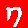
Digit: 7